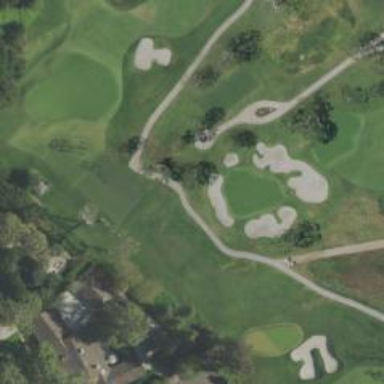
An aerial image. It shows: View of golf hole.